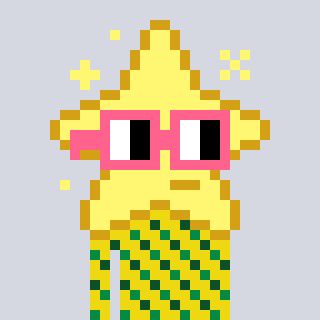
a pixel art character with square pink glasses, a star-shaped head and a yellow-colored body on a cool background